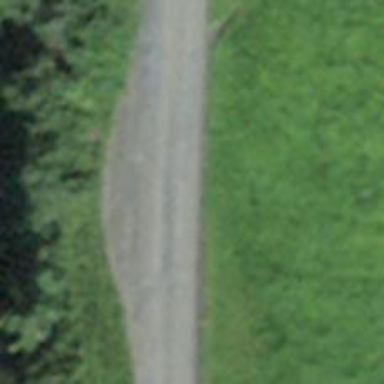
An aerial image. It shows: Passing place on the road.